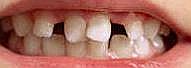
Condition: hypodontia